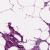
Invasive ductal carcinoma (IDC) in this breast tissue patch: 0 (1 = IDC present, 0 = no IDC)